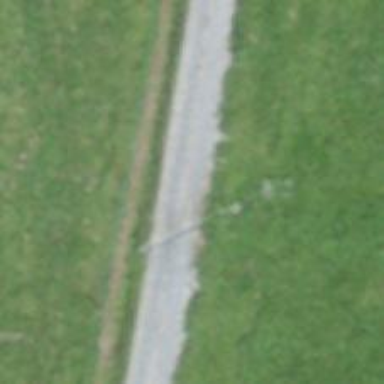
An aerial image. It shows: Track with grade 2 gravel surface.